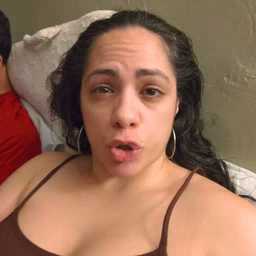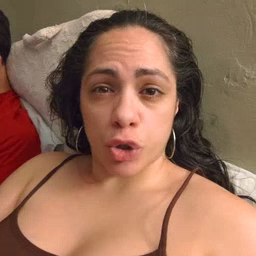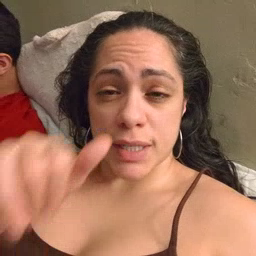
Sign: stay